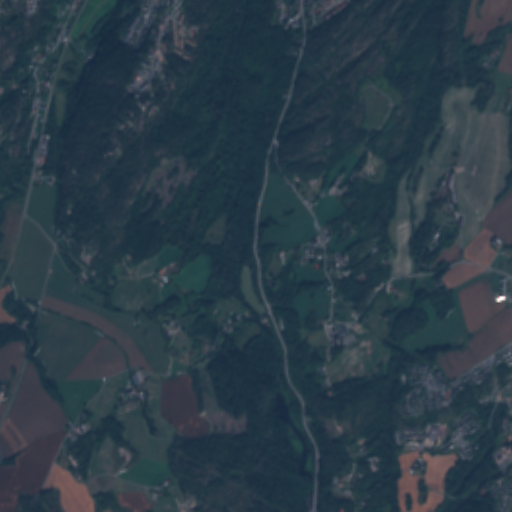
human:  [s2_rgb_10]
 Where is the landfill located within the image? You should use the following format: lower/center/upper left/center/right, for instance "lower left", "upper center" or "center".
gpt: The landfill is located in the upper right of the image.
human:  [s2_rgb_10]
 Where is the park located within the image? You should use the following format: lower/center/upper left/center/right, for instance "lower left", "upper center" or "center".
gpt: The park is located in the lower right of the image.
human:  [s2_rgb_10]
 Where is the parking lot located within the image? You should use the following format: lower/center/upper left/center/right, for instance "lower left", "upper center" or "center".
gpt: The parking lot is located in the lower right of the image.
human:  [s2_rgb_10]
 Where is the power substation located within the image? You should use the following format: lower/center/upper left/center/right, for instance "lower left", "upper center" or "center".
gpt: The power substation is located in the lower right of the image.
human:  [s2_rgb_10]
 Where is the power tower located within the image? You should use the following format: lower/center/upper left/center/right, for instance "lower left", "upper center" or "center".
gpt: There is no power tower in the image.